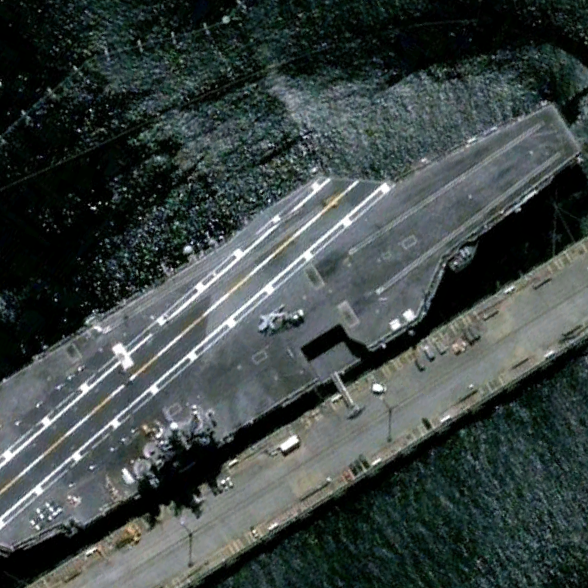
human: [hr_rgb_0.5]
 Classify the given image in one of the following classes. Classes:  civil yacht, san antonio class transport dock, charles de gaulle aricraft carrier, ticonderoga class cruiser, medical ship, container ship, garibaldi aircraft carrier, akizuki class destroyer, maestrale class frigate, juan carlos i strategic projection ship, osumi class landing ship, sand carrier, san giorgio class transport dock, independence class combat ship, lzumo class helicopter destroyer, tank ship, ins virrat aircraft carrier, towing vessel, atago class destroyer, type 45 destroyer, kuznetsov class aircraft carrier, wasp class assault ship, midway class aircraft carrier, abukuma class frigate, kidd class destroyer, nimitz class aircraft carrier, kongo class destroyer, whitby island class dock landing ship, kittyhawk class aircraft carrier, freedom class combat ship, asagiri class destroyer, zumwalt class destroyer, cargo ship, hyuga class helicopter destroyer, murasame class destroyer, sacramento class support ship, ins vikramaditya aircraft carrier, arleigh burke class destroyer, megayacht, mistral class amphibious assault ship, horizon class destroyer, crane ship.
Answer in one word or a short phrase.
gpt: Nimitz class aircraft carrier